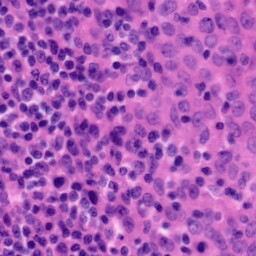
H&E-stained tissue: Tonsil